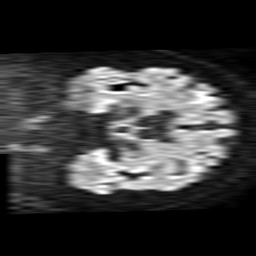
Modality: TRACE
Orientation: coronal
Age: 54
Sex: male
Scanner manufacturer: philips
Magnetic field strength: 1.5 T
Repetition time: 3.815 s
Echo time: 0.09719 s